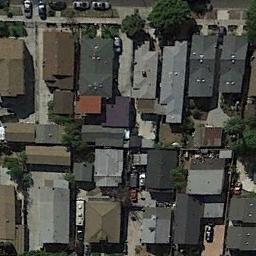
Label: dense_residential